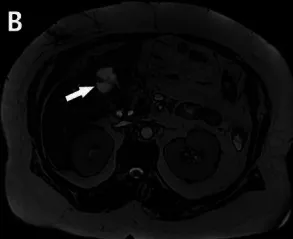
Axial. T2-weighted MRI images demonstrate a loculated collection (arrow) in the gallbladder bed.
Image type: radiology (mri)